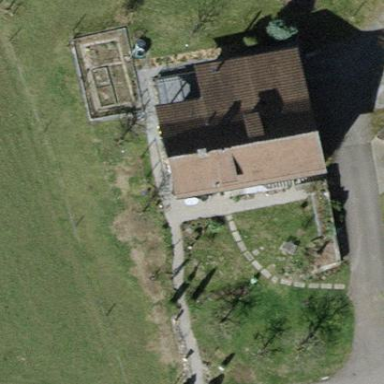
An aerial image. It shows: Detached building with gabled roof.